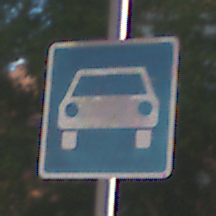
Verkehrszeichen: Kraftfahrstrasse
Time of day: MorningAfternoon
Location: Outdoor (Suburban)
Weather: PartlyCloudy
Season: NotSpecified
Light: Natural